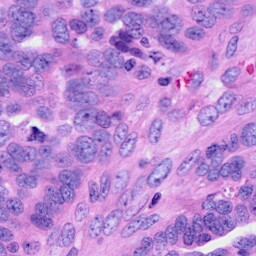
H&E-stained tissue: Ovarian